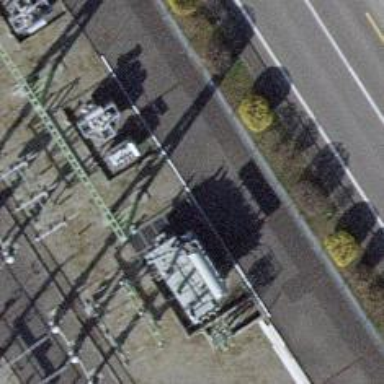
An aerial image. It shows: Power line with three cables.